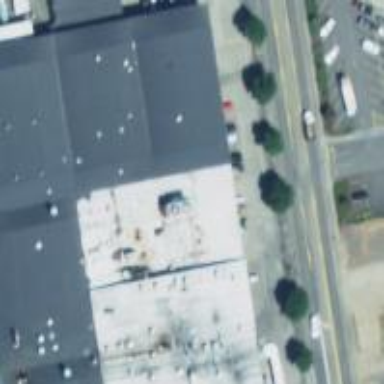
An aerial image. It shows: Industrial building.